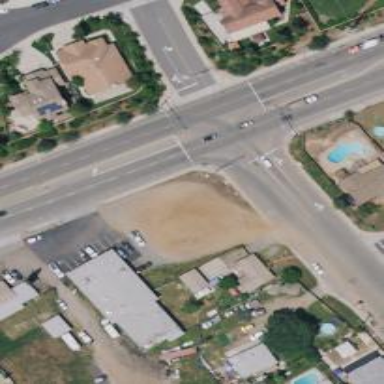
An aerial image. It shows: Tertiary road with asphalt surface and separate sidewalk.